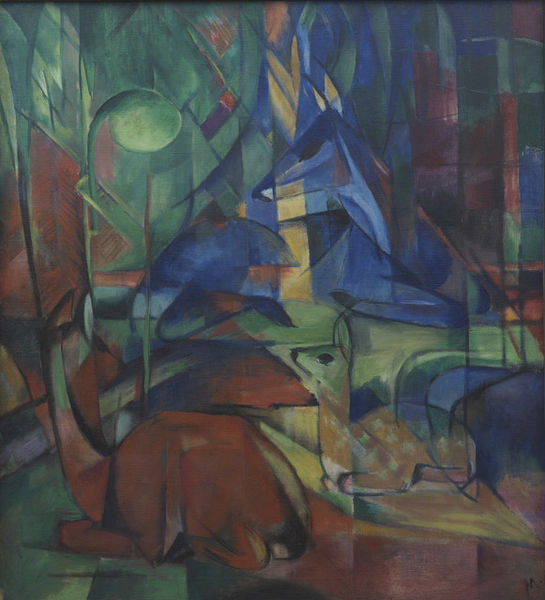
Titel: Rehe im Walde II
Künstler: Franz Marc
Standort: Karlsruhe
Institution: Staatliche Kunsthalle Karlsruhe
Schlagwörter: baum, blau, gemälde, bäume, gelb, grün, kubismus, kubistisch, sitzen, blume, braun, bunt, licht, nase, ohr, schwarz, gras, rot, tier, tiere, expressionismus, malerei, augen, schauen, natur, sonne, auge, sitzend, drei, familie, kind, mutter, vater, pflanze, pflanzen, ohren, wald, kreis, pferd, reiter, fell, farbig, liegen, abstrakt, fläche, modern, farbe, herde, rast, van gogh, ölgemälde, wild, streifen, farn, liegend, striche, abstraktion, rechtecke, versteckt, mond, gogh, eckig, rechteck, münchen, linie, lichtung, form, grafisch, stilisiert, macke, ölmalerei, franz, schematisch, flecken, quadrate, fuchs, hirsch, kitz, reh, rehe, rehkitz, schnauze, picasso, umwelt, kanten, geometrie, viereck, blauer reiter, klee, kuben, natürlich, kandinsky, note, kamel, ruhend, franz marc, marc, grüm, anstrakt, bambi, im wald, andeutung, hohes gras, deckung, astrakt, imodern, van goch, fragmentierung, expressionissmus, 20. jahrhundert, geblb, 1920, 20, mirot, fabrig, grünrot, rreh, kiz, liegende tiere, liegende rehe, wäldlich